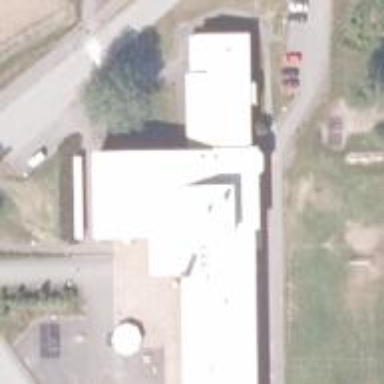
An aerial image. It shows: School building.